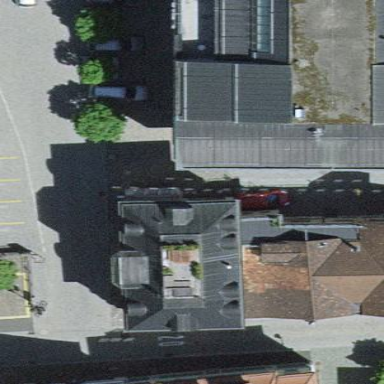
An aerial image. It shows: Retail building with unique quadruple saltbox roof shape.